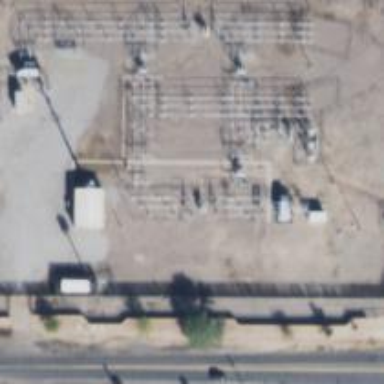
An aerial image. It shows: Switch for power supply.